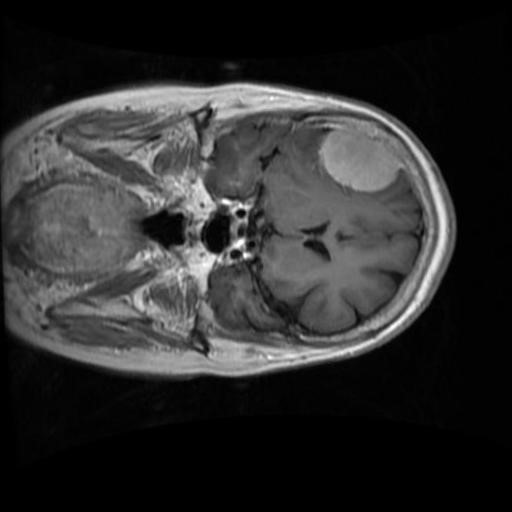
Label: brain_menin